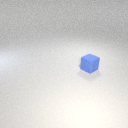
small blue rubber cube